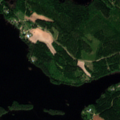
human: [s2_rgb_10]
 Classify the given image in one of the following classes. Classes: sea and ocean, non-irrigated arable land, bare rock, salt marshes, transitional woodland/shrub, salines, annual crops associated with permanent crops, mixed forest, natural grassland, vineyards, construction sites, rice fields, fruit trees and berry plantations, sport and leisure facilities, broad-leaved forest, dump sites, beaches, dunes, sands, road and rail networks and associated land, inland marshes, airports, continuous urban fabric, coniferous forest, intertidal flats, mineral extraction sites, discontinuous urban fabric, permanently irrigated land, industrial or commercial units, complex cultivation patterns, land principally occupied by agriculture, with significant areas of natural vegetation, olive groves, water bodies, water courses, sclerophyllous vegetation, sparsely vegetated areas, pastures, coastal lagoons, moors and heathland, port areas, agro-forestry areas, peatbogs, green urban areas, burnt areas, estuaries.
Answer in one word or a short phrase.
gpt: mixed forest, transitional woodland/shrub, water bodies